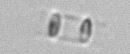
Label: Skeletonema